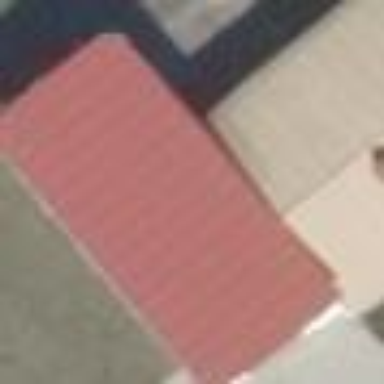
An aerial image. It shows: Fire station building.